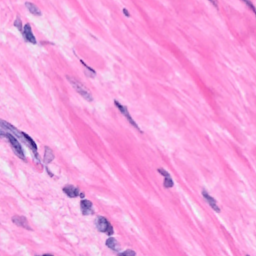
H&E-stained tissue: Breast